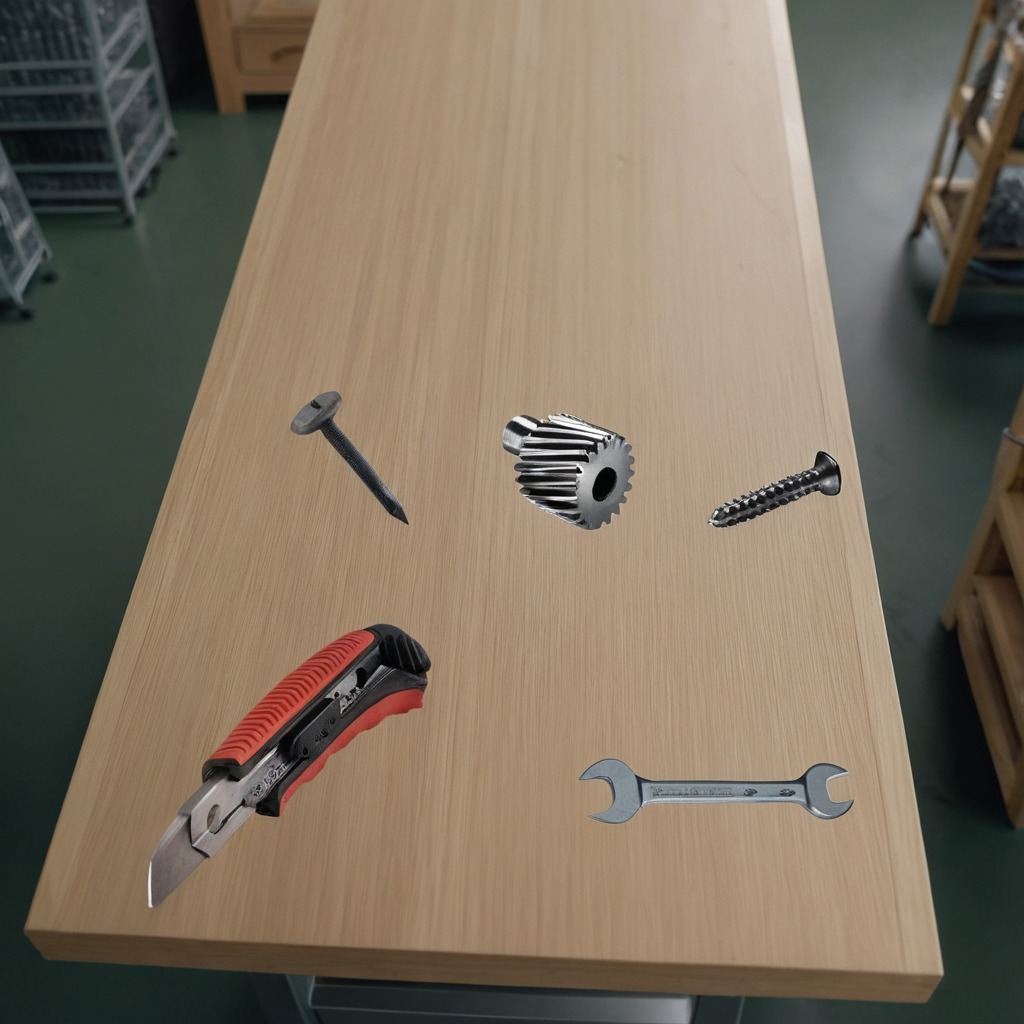
A steel gear with teeth, a utility knife, a metal machine screw, an iron nail, and a wrench are lying on the workbench inside a coastal fishing gear workshop.